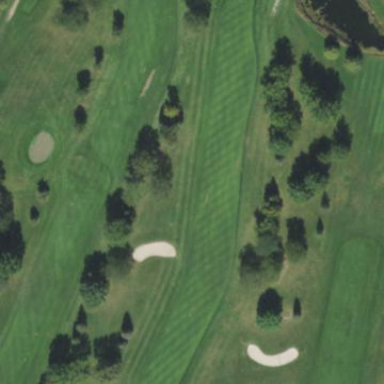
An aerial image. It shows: Grassy area designated as golf fairway.